Interaction volume radius: 5 \u00c5
Interaction volume height: 20 \u00c5
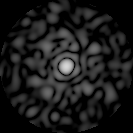
Disorder parameter: 0.8609